Question: I'm doing collision detection for a game, The levels are randomly generated from blocks each with its own bounding box. My collision detection is ok except sometimes, the player ship can collide with 2 or more blocks at the same time and I need to work out which one it hit 1st.
Ive already worked out that If I find the corner of the ship bounding box thats in its movement direction, and then draw a line in the opposite direction of the ships movement vector from that corner (red line on diagram), the intersection point thats on that line will be on the 1st box hit.
I just don't know how to program that logic!
What I have to work with
- - -

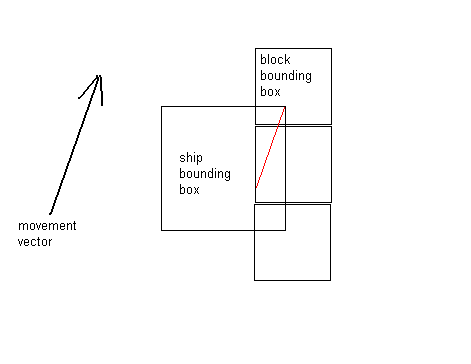
Answer: My approach would be: Add another set of bounding boxes to the ship that are smaller and more acurate. If collision occurs, you should then start checking into the scale of smaller bounding boxes.
From what I understand, many games do that to avoid unneccasary collision checks, but have a way to determin collisions more acurately when they occur.